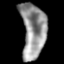
Tissue: lung
Cell type: Epithelial cells
Senescence score: 0.2058
Nuclear area (px): 1330
Mean DAPI intensity: 149.09